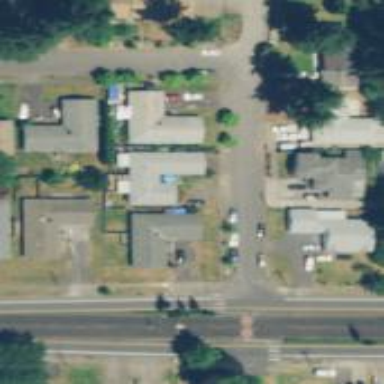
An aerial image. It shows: Residential road with sidewalk on the left.